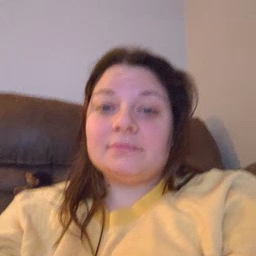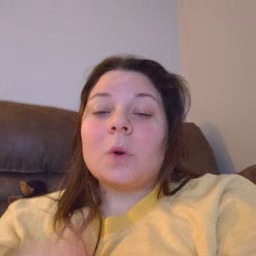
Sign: quiet